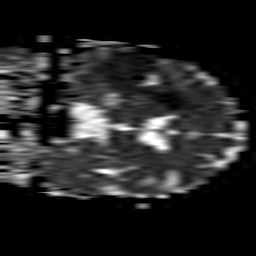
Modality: ADC
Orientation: coronal
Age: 61
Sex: female
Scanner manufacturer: philips
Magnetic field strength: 1.5 T
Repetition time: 4.6 s
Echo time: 0.07505 s